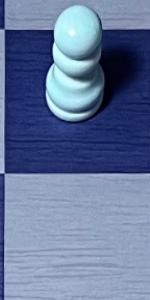
Label: Empty